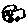
Label: car